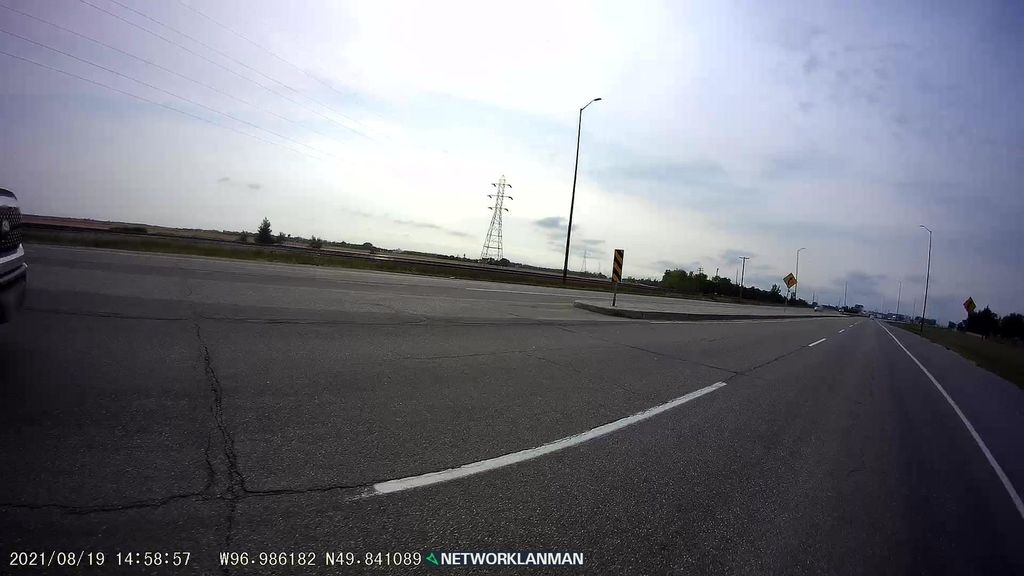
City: winnipeg